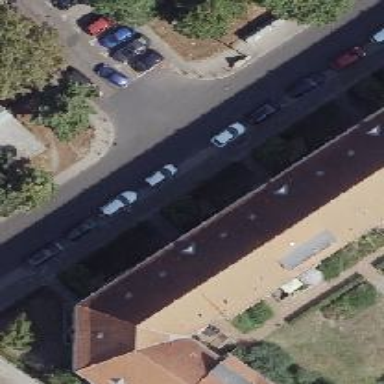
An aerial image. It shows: Residential road with asphalt surface. There is half on-kerb parking available on the right side.